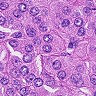
Metastatic tissue present: yes